Question: I have this code:
my dataset:
'''
founder wt.Df Replicate Block Food_Source Viability avg_val
1 A3 5905 1 1 Nicotine <PHONE> <PHONE>
2 A3 24834 1 1 Nicotine <PHONE> <PHONE>
3 A3 27861 1 1 Nicotine <PHONE> <PHONE>
4 A3 27861 2 1 Nicotine <PHONE> <PHONE>
5 A4 5905 1 1 Nicotine <PHONE> <PHONE>
6 A4 5905 2 1 Nicotine <PHONE> <PHONE>
7 A4 24834 1 1 Nicotine <PHONE> <PHONE>
8 A4 24834 1 1 Nicotine <PHONE> <PHONE>
9 A4 27861 1 1 Nicotine <PHONE> <PHONE>
10 A4 27861 1 1 Nicotine <PHONE> <PHONE>
qplot(x=founder, y=avg_val, group=wt.Df, data=Store, geom="line", colour = Store$wt.Df, main= "QCT on Nicotine", xlab = "Founder", ylab = "Average Viability") + geom_point()
'''

What I want to do is define what each line is meaning using Store$wt.Df, I want to see what color line corresponds to it and label this to the right under legend wt.Df
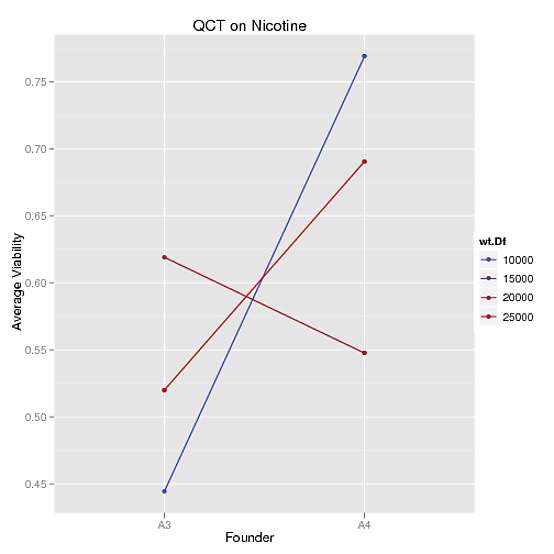
Answer: I'm not quite sure what you want. Could it be as easy as changing 'colour=Store$wt.Df' to 'colour=factor(Store$wt.Df)'?
'''
Store = read.table(text="founder wt.Df Replicate Block Food_Source Viability avg_val
1 A3 5905 1 1 Nicotine <PHONE> <PHONE>
2 A3 24834 1 1 Nicotine <PHONE> <PHONE>
3 A3 27861 1 1 Nicotine <PHONE> <PHONE>
4 A3 27861 2 1 Nicotine <PHONE> <PHONE>
5 A4 5905 1 1 Nicotine <PHONE> <PHONE>
6 A4 5905 2 1 Nicotine <PHONE> <PHONE>
7 A4 24834 1 1 Nicotine <PHONE> <PHONE>
8 A4 24834 1 1 Nicotine <PHONE> <PHONE>
9 A4 27861 1 1 Nicotine <PHONE> <PHONE>
10 A4 27861 1 1 Nicotine <PHONE> <PHONE>",header=TRUE)
qplot(x=founder, y=avg_val, group=wt.Df, data=Store, geom="line", colour = factor(Store$wt.Df),
main= "QCT on Nicotine", xlab = "Founder", ylab = "Average Viability") + geom_point()
'''